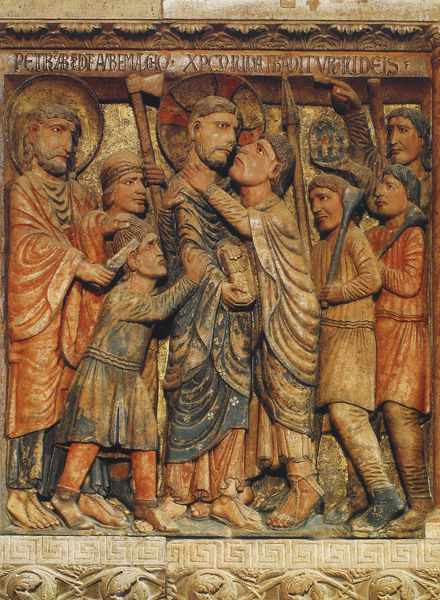
Titel: Lettner, Pontile
Standort: Modena, Dom S. Gimignano (EU - I - Emilia-Romagna)
Schlagwörter: blau, kampf, kopf, menschen, braun, holz, männer, rot, beige, bart, stein, gold, haare, kind, kinder, beine, relief, füße, schrift, kuss, ornamente, stuck, strümpfe, schwert, text, heiligenschein, christus, jesus, speer, jünger, heilig, beil, petrus, hacke, mäander, apostel, judas, aostel, faltenblau